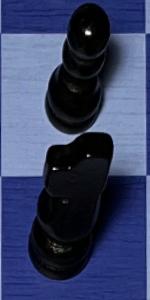
Label: Knight_Black